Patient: sex F, age 61
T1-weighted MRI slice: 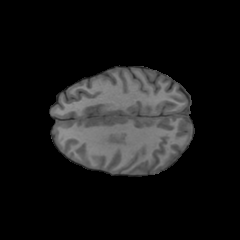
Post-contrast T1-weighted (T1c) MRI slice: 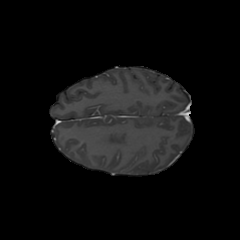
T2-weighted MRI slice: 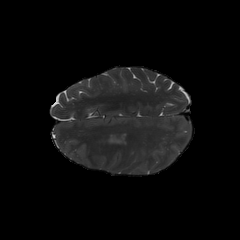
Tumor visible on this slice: yes
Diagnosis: Glioblastoma, IDH-wildtype
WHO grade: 4